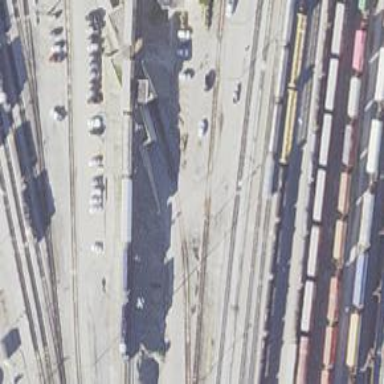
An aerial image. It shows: Railway yard in service.